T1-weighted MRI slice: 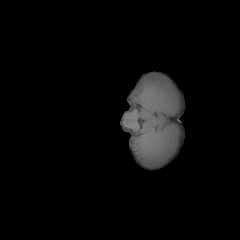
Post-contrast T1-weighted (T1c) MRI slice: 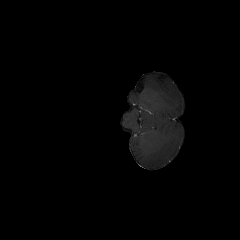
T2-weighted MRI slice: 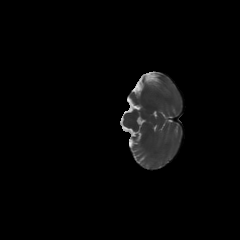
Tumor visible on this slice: no